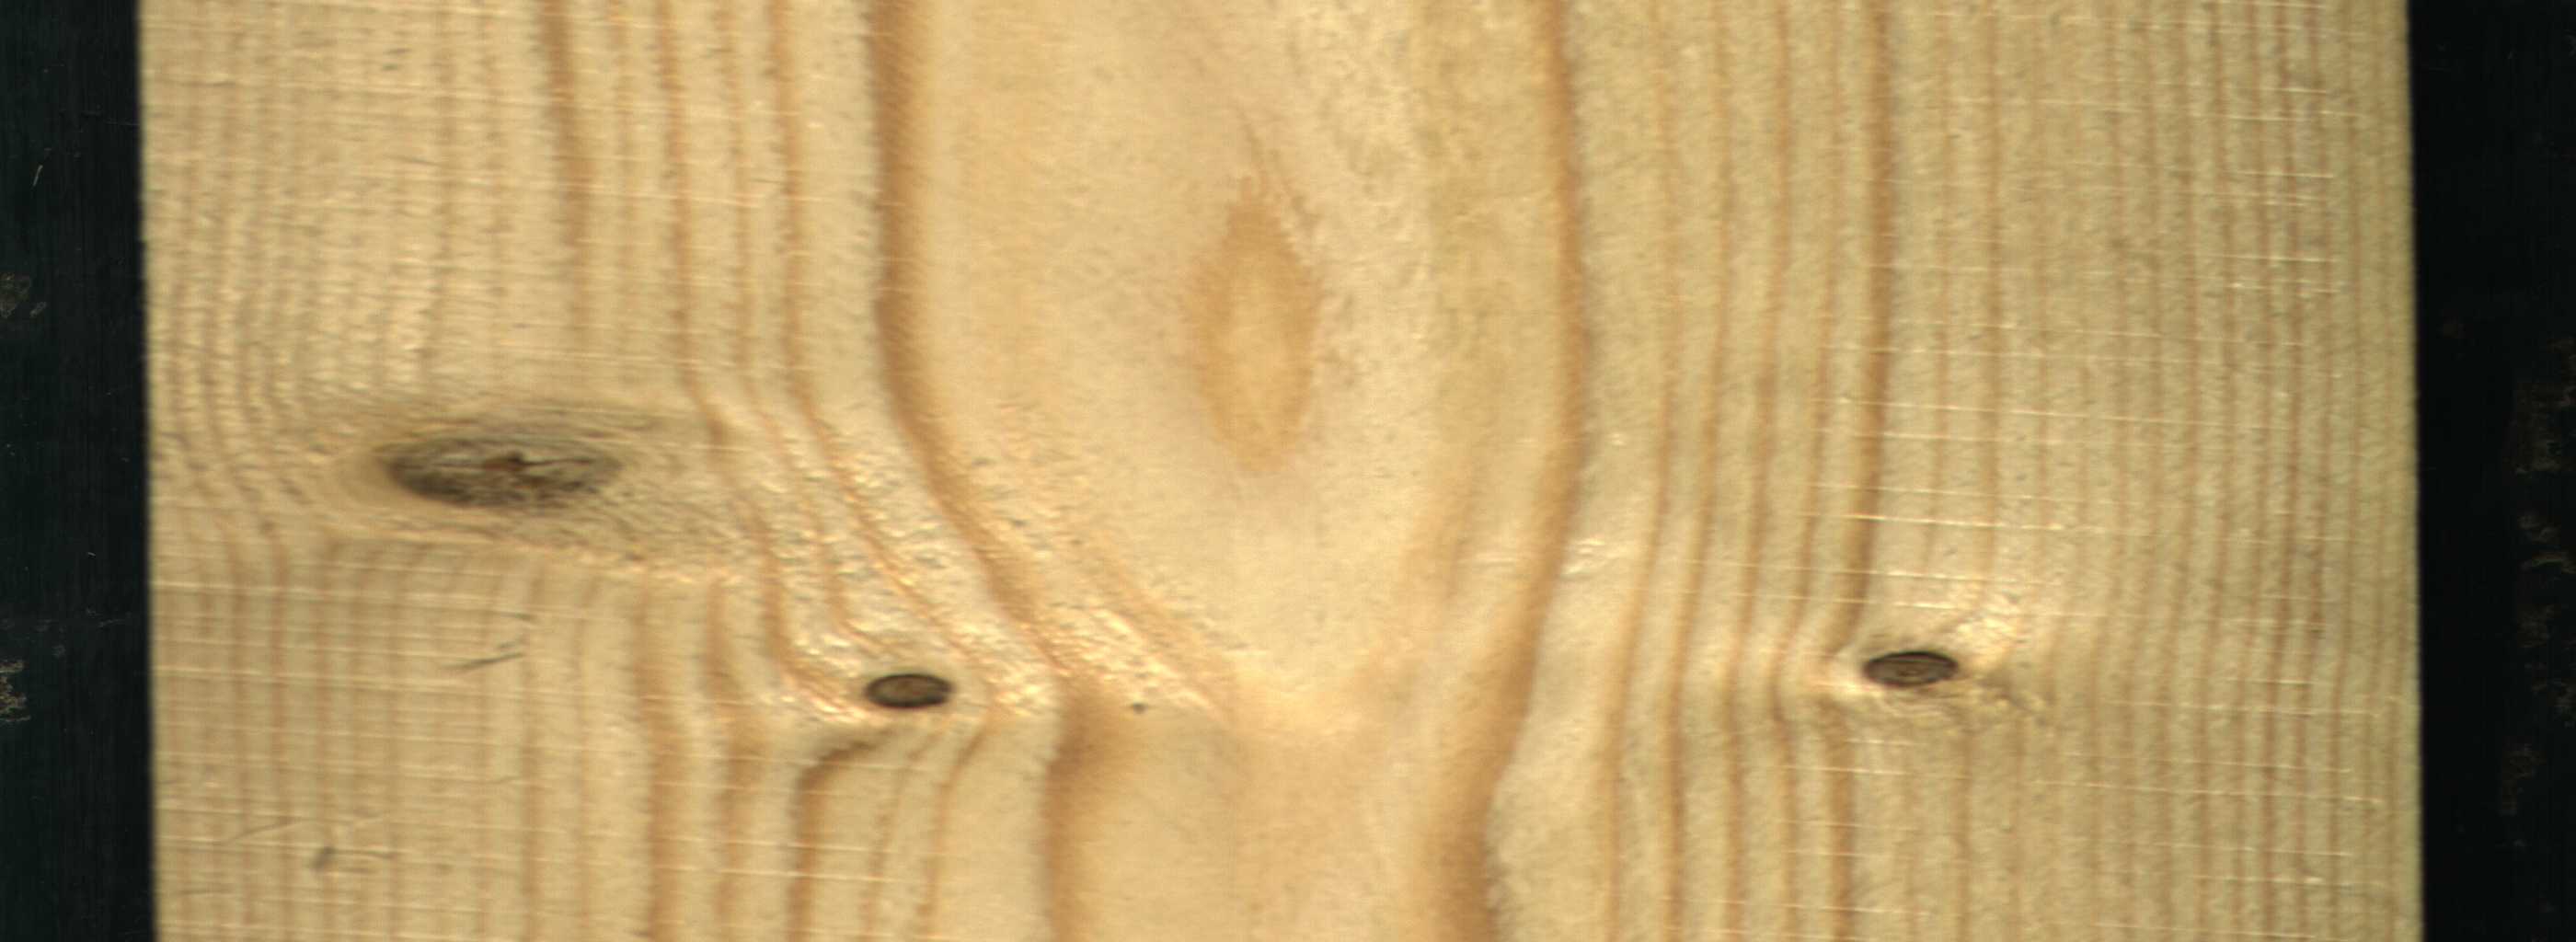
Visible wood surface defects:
Dead_Knot
Dead_Knot
Live_Knot